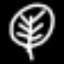
Label: leaf